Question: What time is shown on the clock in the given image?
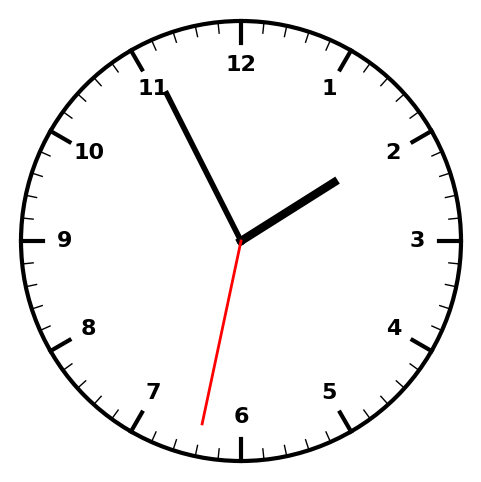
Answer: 01:55:32